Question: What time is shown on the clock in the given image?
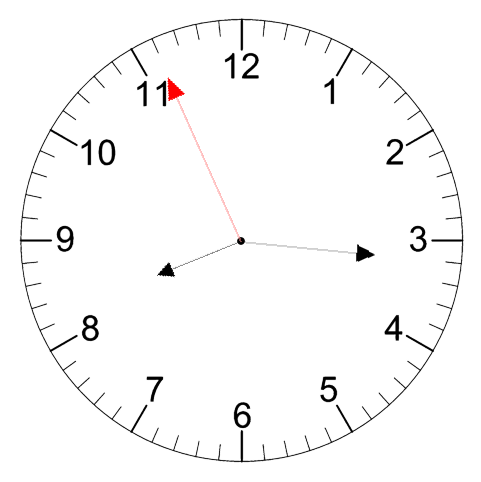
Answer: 08:15:56